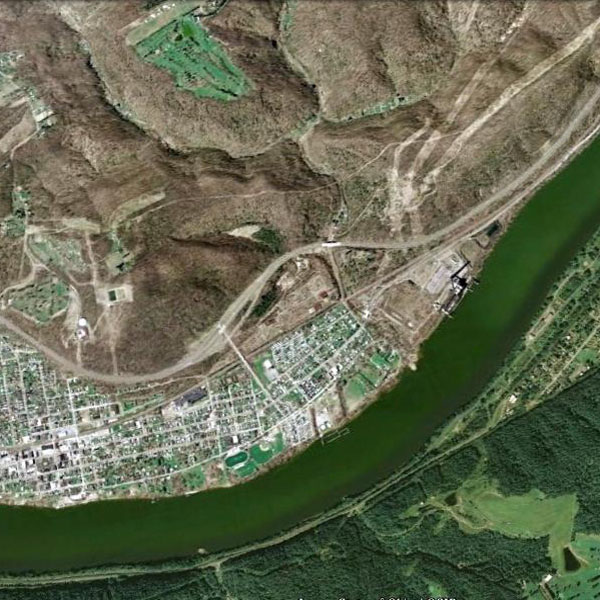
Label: River